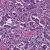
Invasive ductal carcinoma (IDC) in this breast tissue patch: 0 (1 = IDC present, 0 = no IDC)